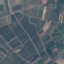
Label: PermanentCrop